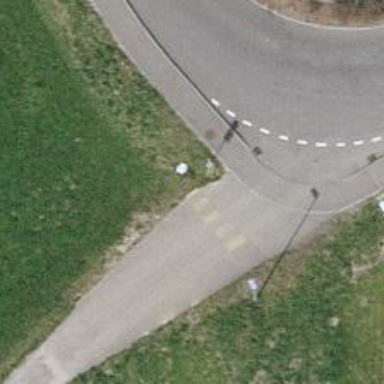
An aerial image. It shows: Marked crossing on the road.